Question: Using the Atom Typescript plugin, which is pretty awesome!
I am confused by the orange small dot to the left of line 74, and orange bigger dot to the right of line 75.
Also what is the "references (no search)" in the ts status bar trying to tell me? In fact can I customize that status bar at all to not be so cluttered and more useful?

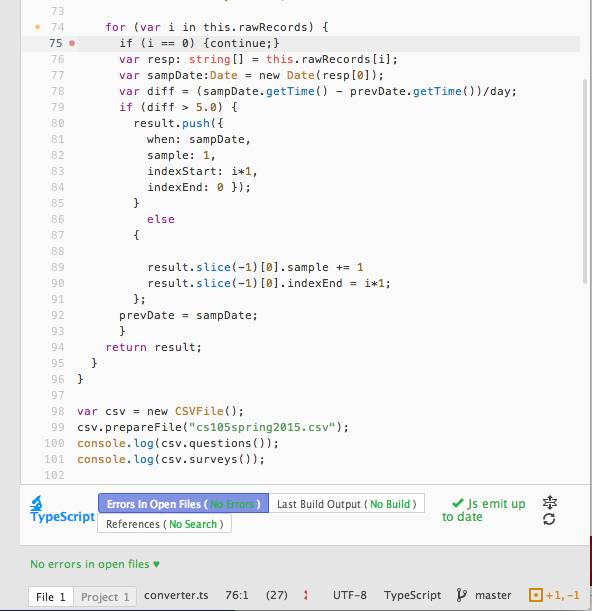
Answer: > orange small dot to the left of line 74,
Atom: Means that this line is changed. Basically 'Git diff'
> orange bigger dot to the right of line 75.
Linter: is reporting that there is an error in this line
> what is the "references (no search)"
Find references : <URL>